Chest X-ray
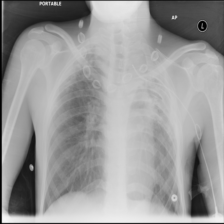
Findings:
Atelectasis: negative
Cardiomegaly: negative
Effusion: negative
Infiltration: negative
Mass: negative
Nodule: negative
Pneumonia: negative
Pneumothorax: negative
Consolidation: negative
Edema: negative
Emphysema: negative
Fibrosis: negative
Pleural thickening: negative
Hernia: negative